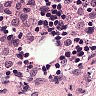
Metastatic tissue present: no